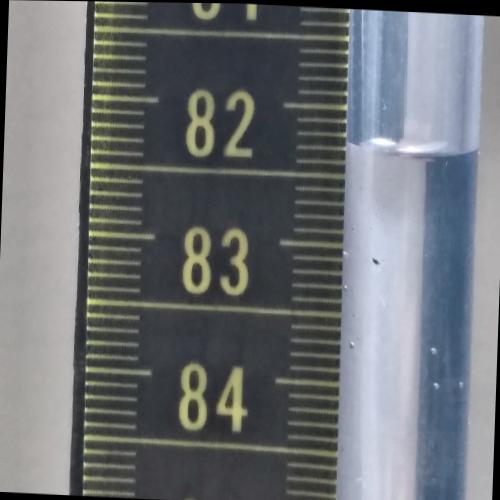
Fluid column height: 82.3 cm